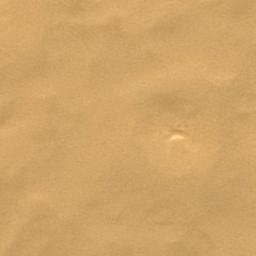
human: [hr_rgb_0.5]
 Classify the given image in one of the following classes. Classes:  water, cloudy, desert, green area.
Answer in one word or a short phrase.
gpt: desert